Field crop: maize
Growth stage: 2
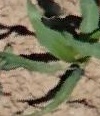
Species: maize